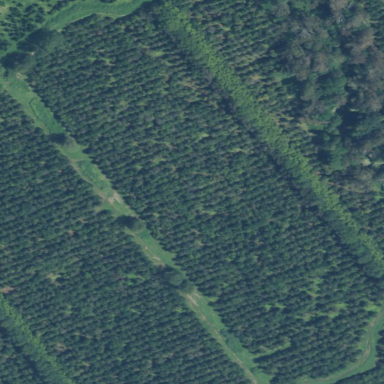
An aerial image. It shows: Orchard filled with macadamia trees.